Question: I'm trying (everything in XCode with Interface Builder) to create a UIButton with image adding it to UIToolbar, which makes it UIBarButtonItem (when click twice it shows the UIButton properties).
I have a 'image@2x.png' image with size '64x88' (height is '88', because in Retina it's the toolbar height). I'm not interested in non-retina screens. I added this image to UIButton setting 'Mode' in 'View' properties to 'Center' (or 'Aspect Fit', it shouldn't really matter here; tried both, aswell).
Set its size to '32x44' (44 height in builder). Then, dragged it to 'UIToolbar'.
Now, I want to change the width of my button to make it larger, because I want to give user some more space to tap, also, I planned the toolbar background for that. And I want the image on this button to remain the same, but centered. But, when I try to resize the UIBarButtonItem, it actually scales the image, no matter what 'Mode' is set.
That's what happens (I'm showing an actual dragging process):

However, if I change image size to height 44, it works well. But 44 height looks ugly in Retina devices, so, what should I do?
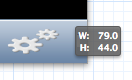
Answer: I've seen this happen. For the sake of argument, create two images, image.png and image@2x.png, and when setting the image of the button, select image.png in Xcode.
---
Alternatively, you can create a 'UIView'-based 'UIBarButtonItem' and have a 'UIImageView' and a 'UIButton'. This way, you have a more precise control over the image sizing.